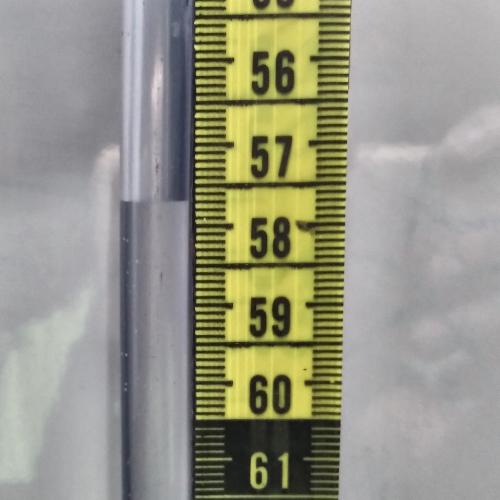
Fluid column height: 57.7 cm